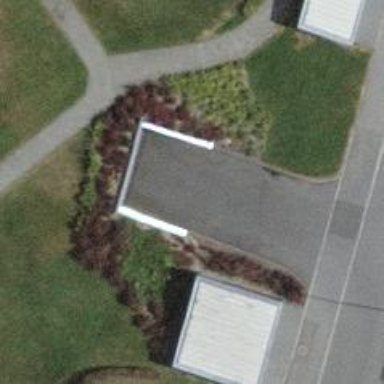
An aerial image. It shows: Parking entrance.